Question: I want to print a string in Bulgarian in the console using nodejs. I have a index.js file which does:
'''
console.log('Tekst na b'lgarski.');
'''
When I run it in the console with: node index.js It prints only - '??????????'
I am using Webstorm and I have set the IDE and Project File Encoding settings to utf8. I also tried:
'''
var strInBulgarian = 'Tekst na b'lgarski.';
console.log(strInBulgarian.toString('utf8'));
'''
The same result. If I run the following in nodejs REPL I get the correct result:
'''
console.log('Tekst na b'lgarski.');
'''
Which leads me to beleive that the reason I get '???????' is because of the file encoding, but it is set to utf8. Any ideas? Here is a screenshot from the settings in Webstorm.

Hmm now that I changed all of the settings to UTF8 the text that is in Bulgarian in my comments changed to '?????' and it was fine before that. Someting is definitely not right. When I make a index.js file from Notepad++ and set the encoding to utf8 I have no trouble there. Something is not right with the settings of Webstorm.
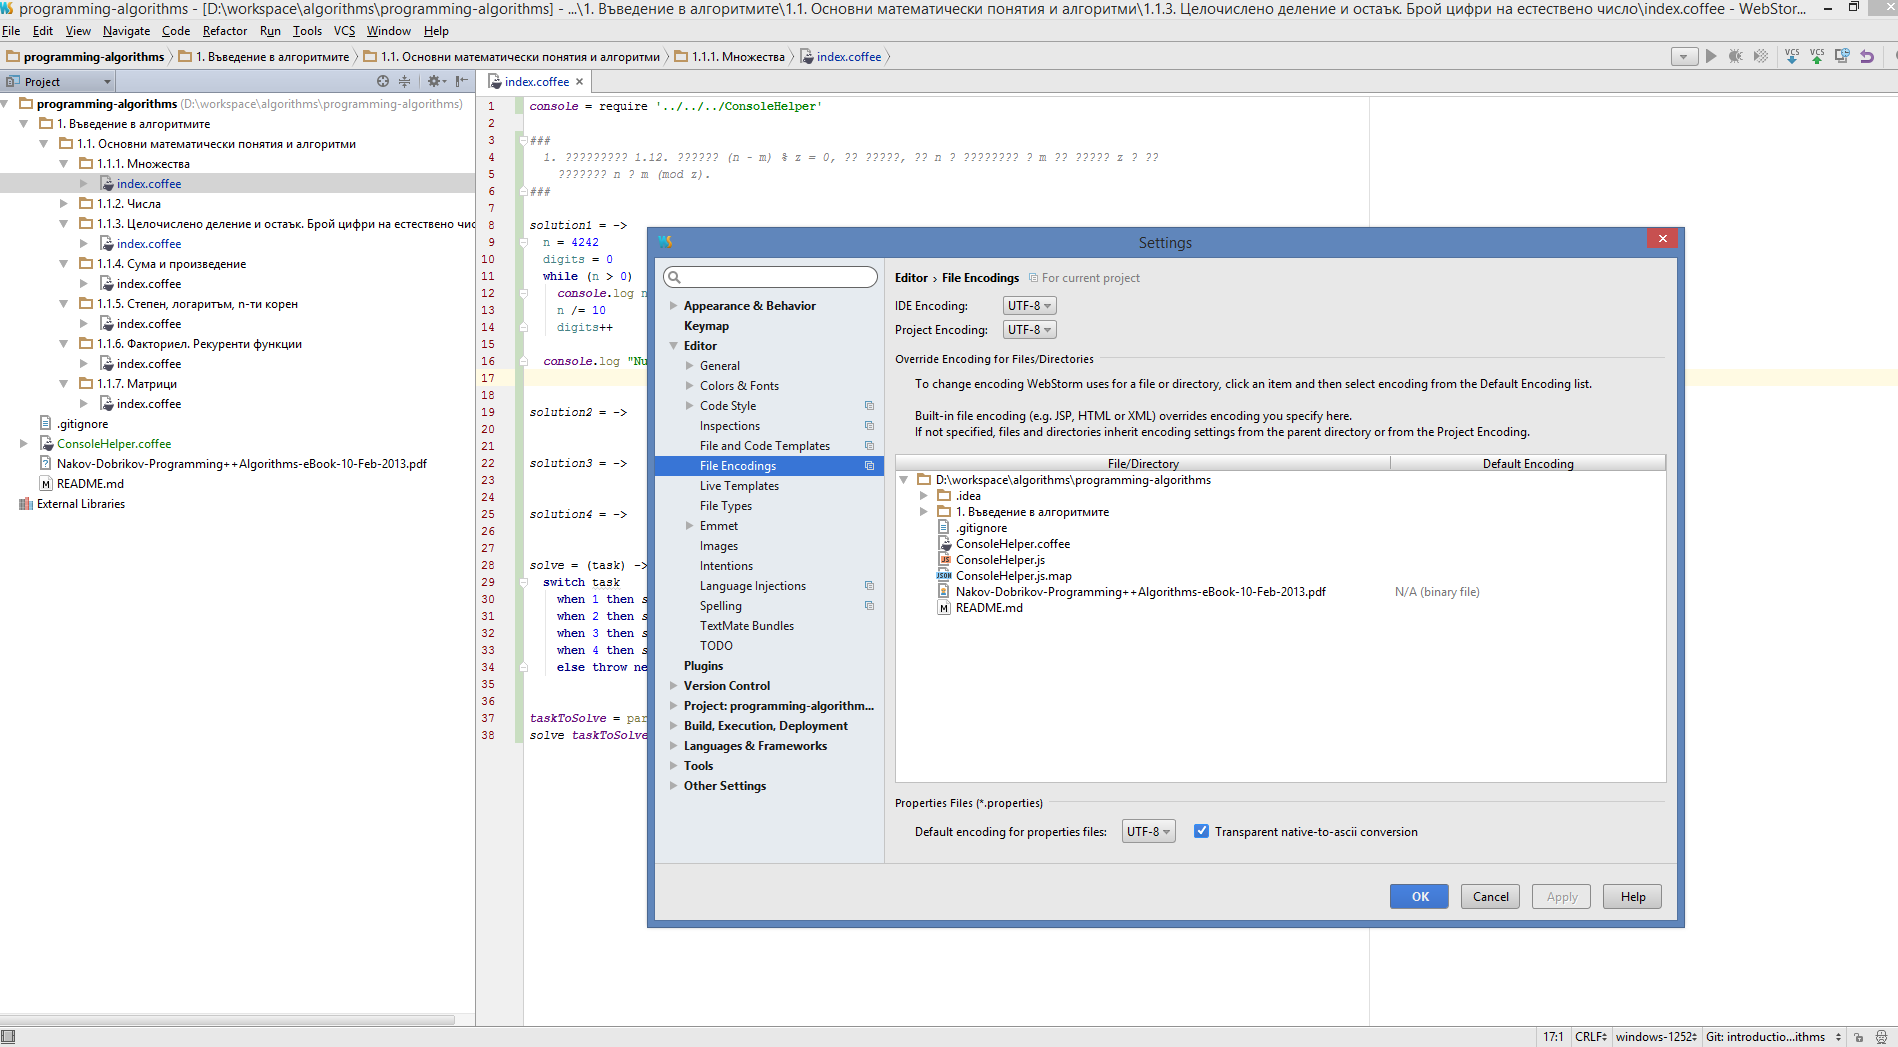
Answer: Webstorm's "Project Encoding" setting seems to only apply to newly added files. Judging from your screenshot (see lower-right corner), your individual files still use <URL>. You need to manually make Webstorm interpret each file as UTF-8.
Either through the dropdown menu on the bottom right of your window, after opening the file in question:

Or through the 'File Encodings' settings window itself:

---
Another possibility would be to directly mess with the '.idea/encodings.xml' file in your project dir, but I won't go into details there.